Question: I am trying to export a datafeed and it works fine but some products are exported 2 and 3 times.
My magento installation has 2 websites. but we are only using one
However my magento installation in the past had more websites.
My best guess is that there are some tables with orphaned items, my guess is that when I deleted the websites, it didnt delete the products, because as you can see in the screenshot the titles are different.
I even noticed that the product title its different but the SKU its the same.
Also if I try to search one of those duplicated products in the back end, it wont appear.
What I need to know is how to get rid of those products via mysql?'enter code here'

'''
<action type="catalog/convert_adapter_product" method="load">
<var name="store"><![CDATA[9]]></var>
<var name="filter/price/from"><![CDATA[1]]></var>
<var name="filter/price/to"><![CDATA[5000]]></var>
<var name="filter/status"><![CDATA[1]]></var>
</action>
<action type="catalog/convert_parser_product" method="unparse">
<var name="store"><![CDATA[9]]></var>
<var name="url_field"><![CDATA[0]]></var>
</action>
<action type="dataflow/convert_mapper_column" method="map">
<var name="map">
<map name="sku"><![CDATA[Unique ID ]]></map>
<map name="name"><![CDATA[Name ]]></map>
<map name="condition"><![CDATA[Condition]]></map>
<map name="description"><![CDATA[Description]]></map>
<map name="price"><![CDATA[Price]]></map>
<map name="brand"><![CDATA[Manufacturer]]></map>
<map name="sku"><![CDATA[Manufacturer Part Number]]></map>
<map name="brand"><![CDATA[Brand]]></map>
<map name="meta_keyword"><![CDATA[Keywords ]]></map>
<map name="weight_box1"><![CDATA[Weight ]]></map>
<map name="special_price"><![CDATA[Sale Price ]]></map>
<map name="special_from_date"><![CDATA[special_from_date]]></map>
<map name="special_to_date"><![CDATA[special_to_date]]></map>
<map name="free_shipping"><![CDATA[free_shipping]]></map>
<map name="is_in_stock"><![CDATA[is_in_stock]]></map>
<map name="status"><![CDATA[status]]></map>
</var>
<var name="_only_specified">true</var>
</action>
<action method="unparse" type="exportextension/modifier">
<var name="remove_line_breaks">true</var>
<var name="remove_html_tags">true</var>
<var name="add_categories">true</var>
<var name="category_field_name">category</var>
<var name="category_delimiter">#</var>
<var name="first_category_level">2</var>
<var name="category_path_delimiter"><![CDATA[>]]></var>
<var name="add_absolute_url_to_field">Url</var>
<var name="add_image_url_to_field">Image Url</var>
</action>
<action type="dataflow/convert_parser_csv" method="unparse">
<var name="delimiter"><![CDATA[,]]></var>
<var name="enclose"><![CDATA["]]></var>
<var name="fieldnames">true</var>
</action>
<action type="dataflow/convert_adapter_io" method="save">
<var name="type">file</var>
<var name="path">var/export</var>
<var name="filename"><![CDATA[godatafeed.csv]]></var>
</action>
'''
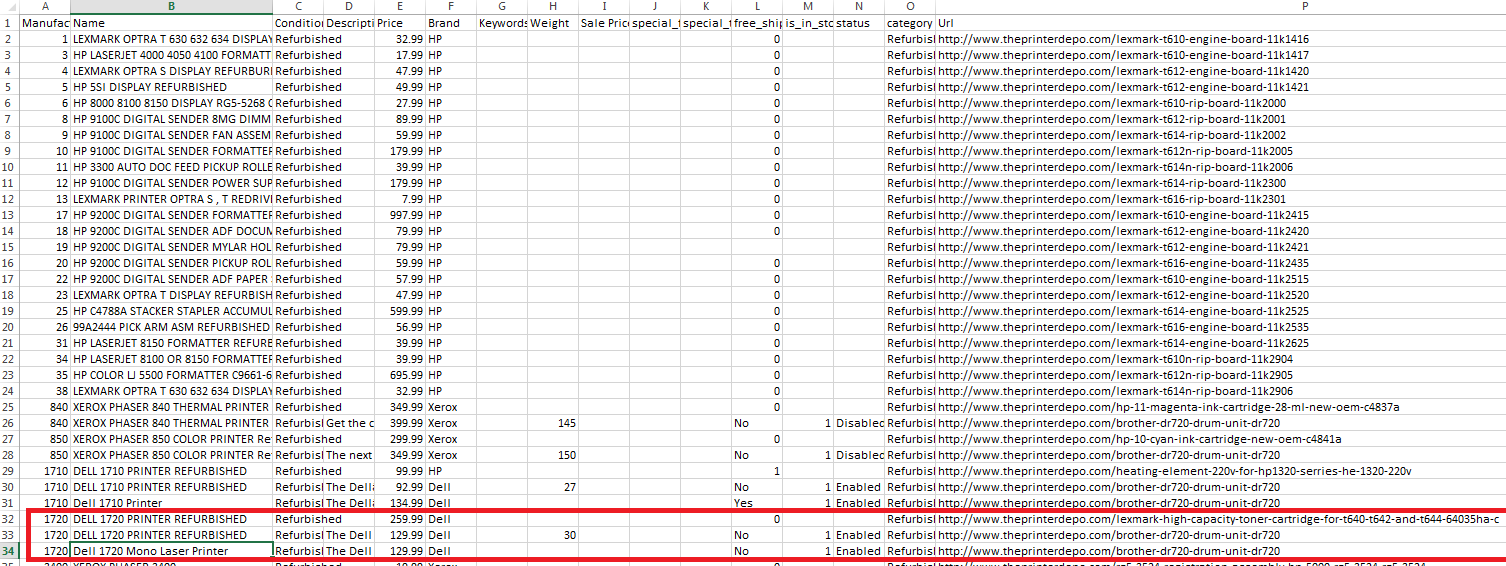
Answer: Okay, here is an idea:
<URL>
> The Database Repair Tool compares 2 databases (reference ["corrupted"]
and target), and updates the target database so it has the same
structure as the reference database by doing the following:- - - - A typical use case for this tool is to fix the database of an existing
Magento installation that has some of the errors mentioned above.